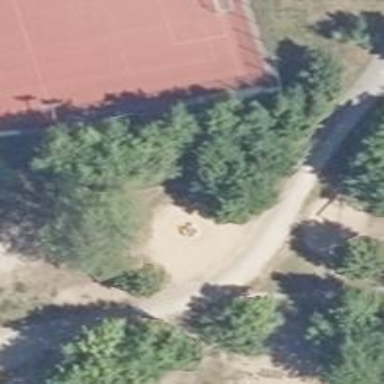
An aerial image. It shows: Playground area for leisure activities on the land.